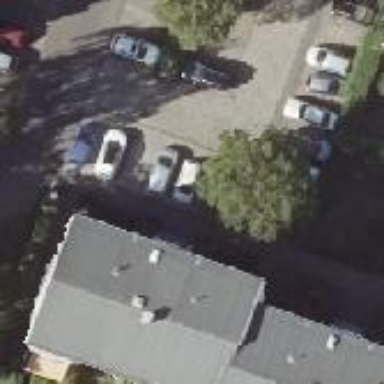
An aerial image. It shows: Gabled roof on residential building.